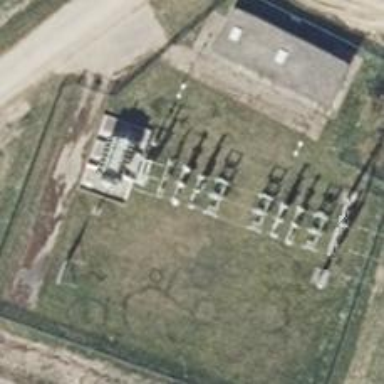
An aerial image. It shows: Switch for power supply.